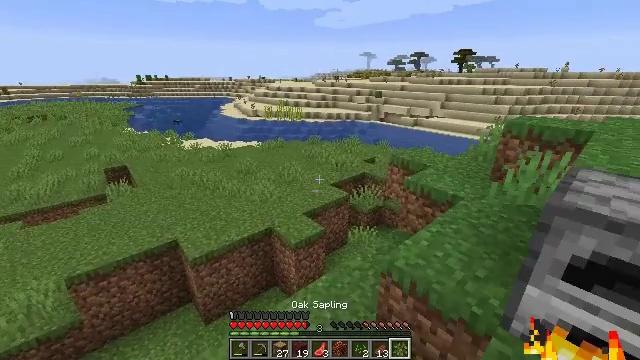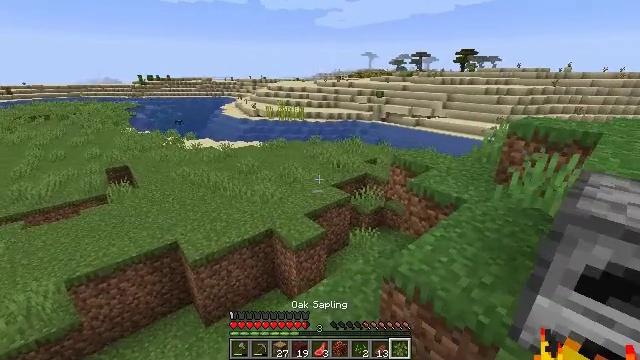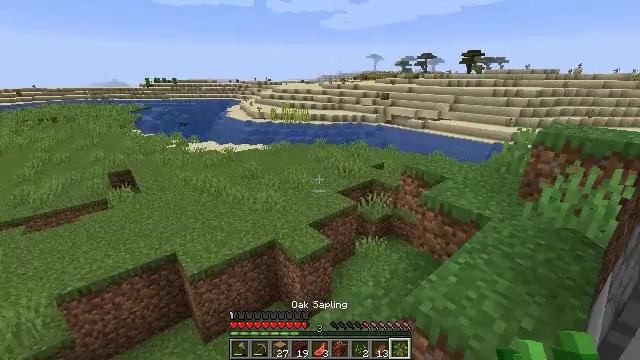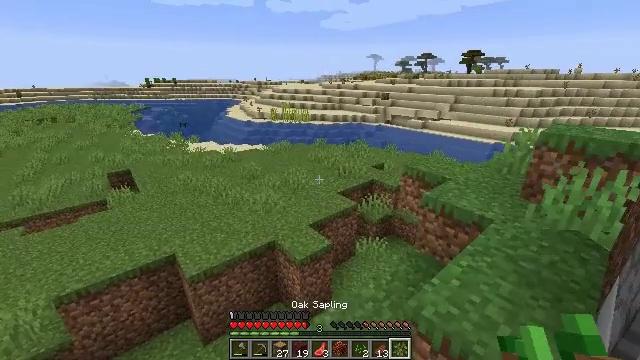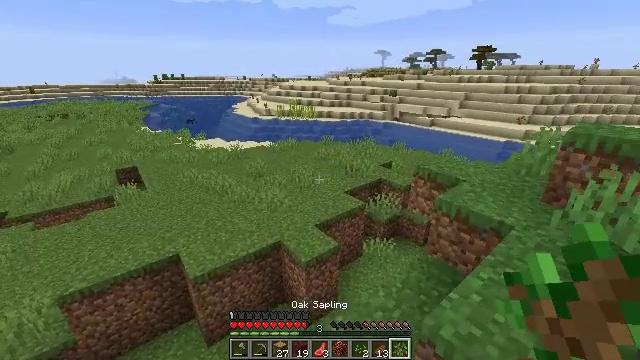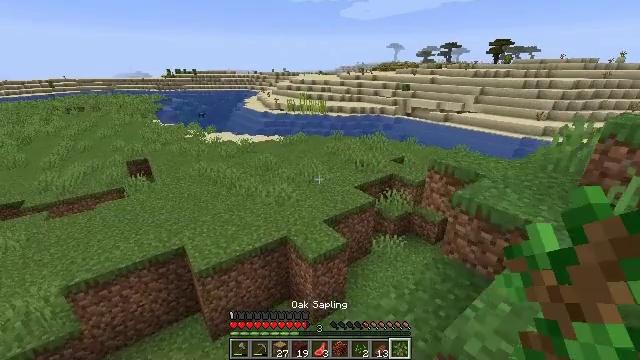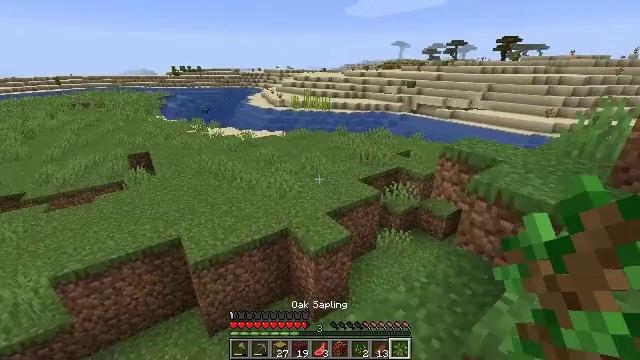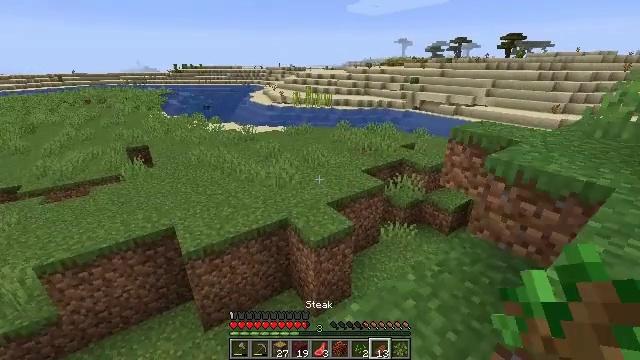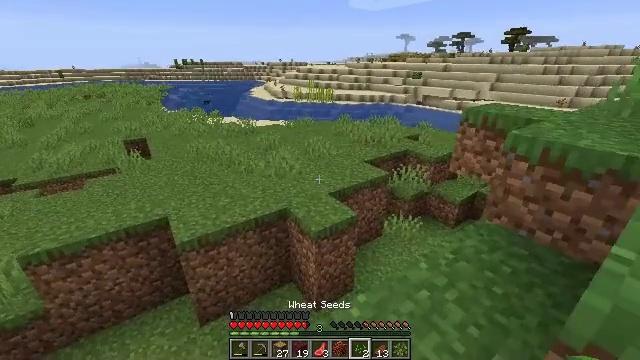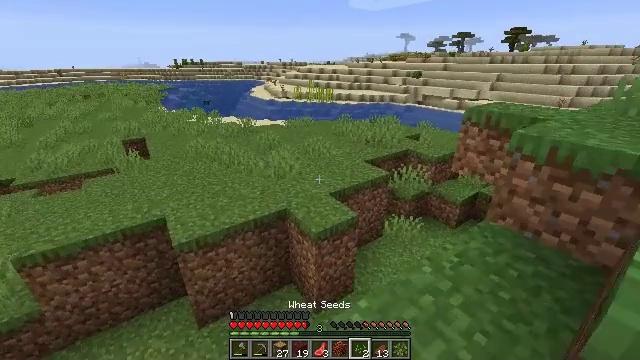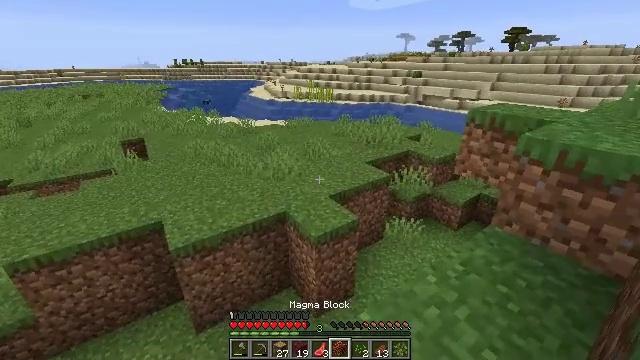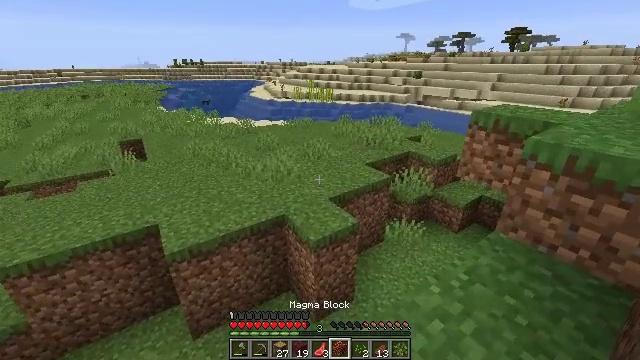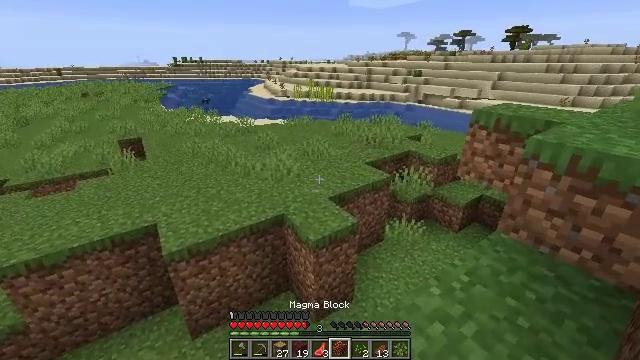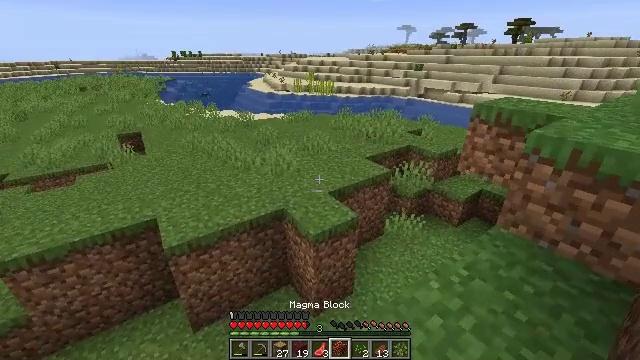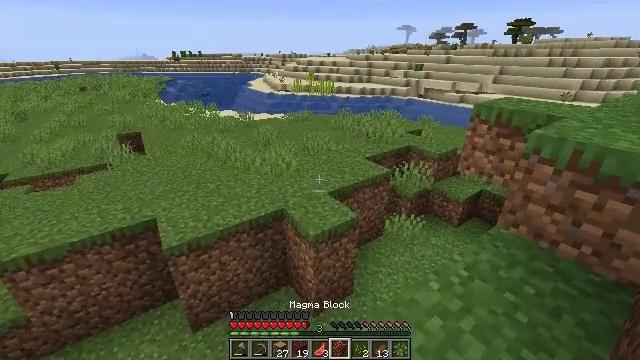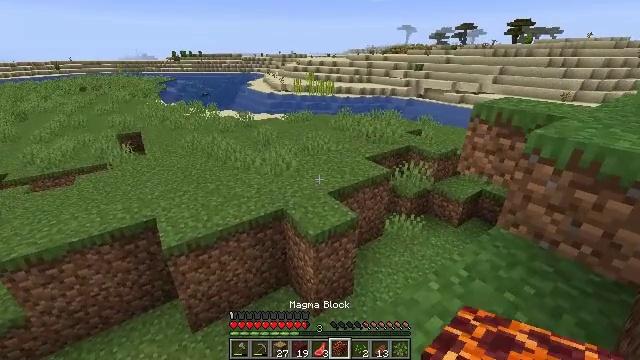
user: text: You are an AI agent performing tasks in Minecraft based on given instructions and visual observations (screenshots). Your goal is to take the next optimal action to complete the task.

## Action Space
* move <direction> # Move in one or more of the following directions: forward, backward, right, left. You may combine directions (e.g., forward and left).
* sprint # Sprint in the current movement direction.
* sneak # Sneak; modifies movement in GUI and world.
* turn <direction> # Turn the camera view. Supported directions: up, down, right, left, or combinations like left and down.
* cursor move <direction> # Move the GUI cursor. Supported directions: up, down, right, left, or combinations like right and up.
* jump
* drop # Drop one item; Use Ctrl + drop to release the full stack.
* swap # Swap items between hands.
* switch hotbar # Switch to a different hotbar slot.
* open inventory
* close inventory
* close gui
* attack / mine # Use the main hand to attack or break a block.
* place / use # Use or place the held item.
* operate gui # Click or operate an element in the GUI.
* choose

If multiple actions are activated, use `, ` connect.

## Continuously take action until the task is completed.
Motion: motion action
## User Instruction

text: Drop a magma block.
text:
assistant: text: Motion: move forward
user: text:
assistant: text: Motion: move forward, turn left
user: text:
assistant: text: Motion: move forward
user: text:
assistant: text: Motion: move forward, turn left
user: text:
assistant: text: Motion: move forward, turn left and down
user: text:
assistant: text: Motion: move forward
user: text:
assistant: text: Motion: move forward
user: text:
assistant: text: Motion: move forward
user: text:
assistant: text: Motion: no_op
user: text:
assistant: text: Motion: no_op
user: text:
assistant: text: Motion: no_op
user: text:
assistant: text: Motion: no_op
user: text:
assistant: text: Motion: turn down
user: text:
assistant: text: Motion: no_op
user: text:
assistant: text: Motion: no_op
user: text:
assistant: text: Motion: drop
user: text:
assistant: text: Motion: drop
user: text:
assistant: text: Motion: drop
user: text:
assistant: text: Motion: no_op
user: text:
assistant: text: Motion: no_op
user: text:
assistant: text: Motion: no_op